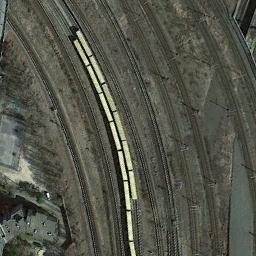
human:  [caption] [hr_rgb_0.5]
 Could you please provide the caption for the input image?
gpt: There are dense buildings on both sides of the railway .

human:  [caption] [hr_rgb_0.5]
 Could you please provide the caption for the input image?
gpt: The railway is on the bare land next to some houses .

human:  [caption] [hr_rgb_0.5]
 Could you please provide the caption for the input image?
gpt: Several buildings of different shapes are beside the railway .

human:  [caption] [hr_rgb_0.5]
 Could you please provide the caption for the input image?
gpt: These railways have two white trains on the tracks .

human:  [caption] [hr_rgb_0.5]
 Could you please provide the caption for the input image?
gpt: There are two yellow trains on the railway .